Interaction volume radius: 10 \u00c5
Interaction volume height: 10 \u00c5
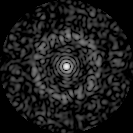
Disorder parameter: 0.8037